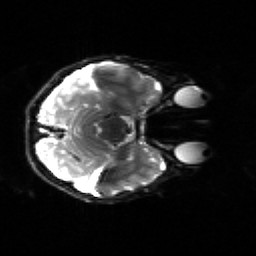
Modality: sbref
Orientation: axial
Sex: female
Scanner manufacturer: siemens
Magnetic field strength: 3 T
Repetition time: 5 s
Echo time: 0.071 s